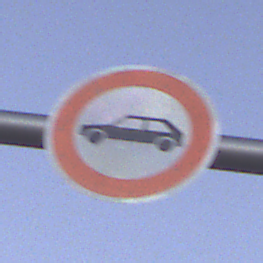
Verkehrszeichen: VerbotPersonenkraftwagen
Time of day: Dusk
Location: Outdoor (Nature)
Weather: Clear
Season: NotSpecified
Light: Natural